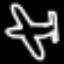
Label: airplane